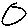
Label: moon